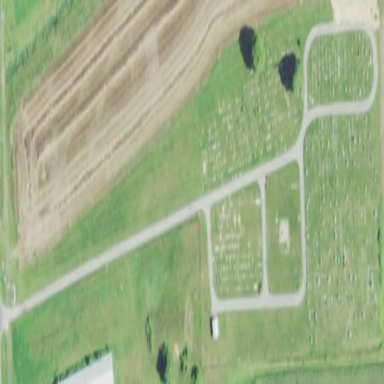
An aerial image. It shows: Cemetery.